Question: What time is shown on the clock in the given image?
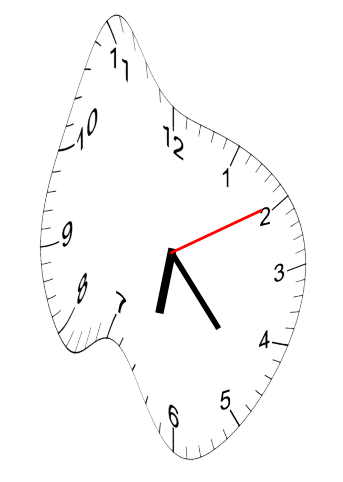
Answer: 06:23:10